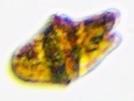
Label: Akashiwo